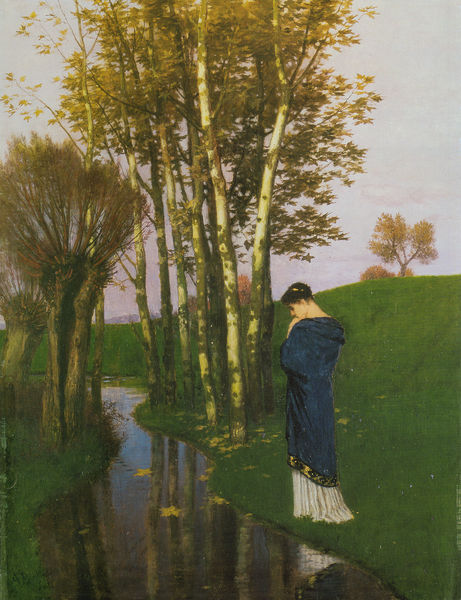
Titel: Herbstgedanken
Künstler: Arnold Böcklin
Institution: Privatbesitz
Schlagwörter: baum, berg, blau, blätter, dunkel, gemälde, himmel, laub, schatten, umhang, wasser, weiß, wolken, bäume, fluss, gelb, grün, impressionismus, landschaft, mädchen, see, ufer, abend, bunt, frau, haar, hell, kleid, licht, nacht, profil, schwarz, dame, gras, rasen, rot, wiese, hochformat, kleidung, stehen, hals, spiegel, öl, bach, birke, birken, horizont, hügel, natur, pappel, spiegelung, weide, haare, mantel, realismus, blatt, adelige, farbig, japan, spiegelbild, abhang, hang, herbst, nacken, böschung, ölgemälde, stämme, jugendstil, manteau, symbolisme, vert, melancholie, deutsch, hochsteckfrisur, nachdenklich, nachdenken, klimt, frühling, vergänglichkeit, weiden, wasserlauf, wasseroberfläche, schwimmen, traum, china, lanschaft, böcklin, rinde, ahorn, drapé, femme, arbre, bosquet, ciel, paysage, buche, eau, allegorie, bleu, riviere, campagne, fille, arbres, rinnsaal, herbe, jeune fille, triste, automne, feuilles, japonisant, reflet, dunkell, crépuscule, vanité, estampe, pensée, feuille, morisot, peupliers, regard, narcisse, vie, contemplation, reflets, photographique, onirique, circulation, conte, harbst, meditation, nettete, weiden am bach, weiden und birken, mélancolique, melanchilie, saules, ruisseau, tilleul, réflexion, oaysage, seule, peuplier, paysage automnal, préraphaëlite, femme pensive, bouleaux, préraphaelisme, geneigtes haupt, versonnenheit